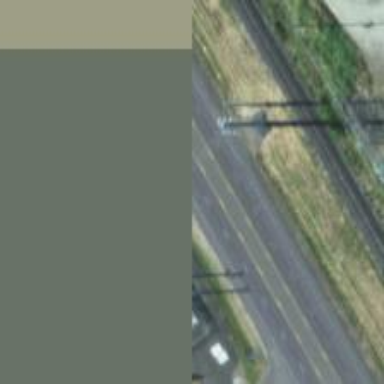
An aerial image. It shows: Power pole.